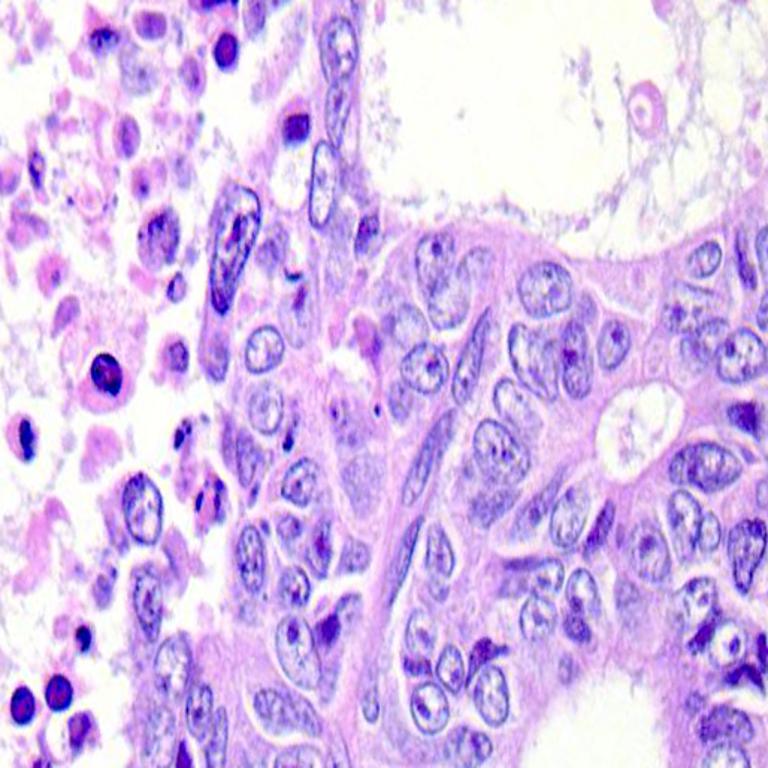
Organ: colon
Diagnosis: adenocarcinomas